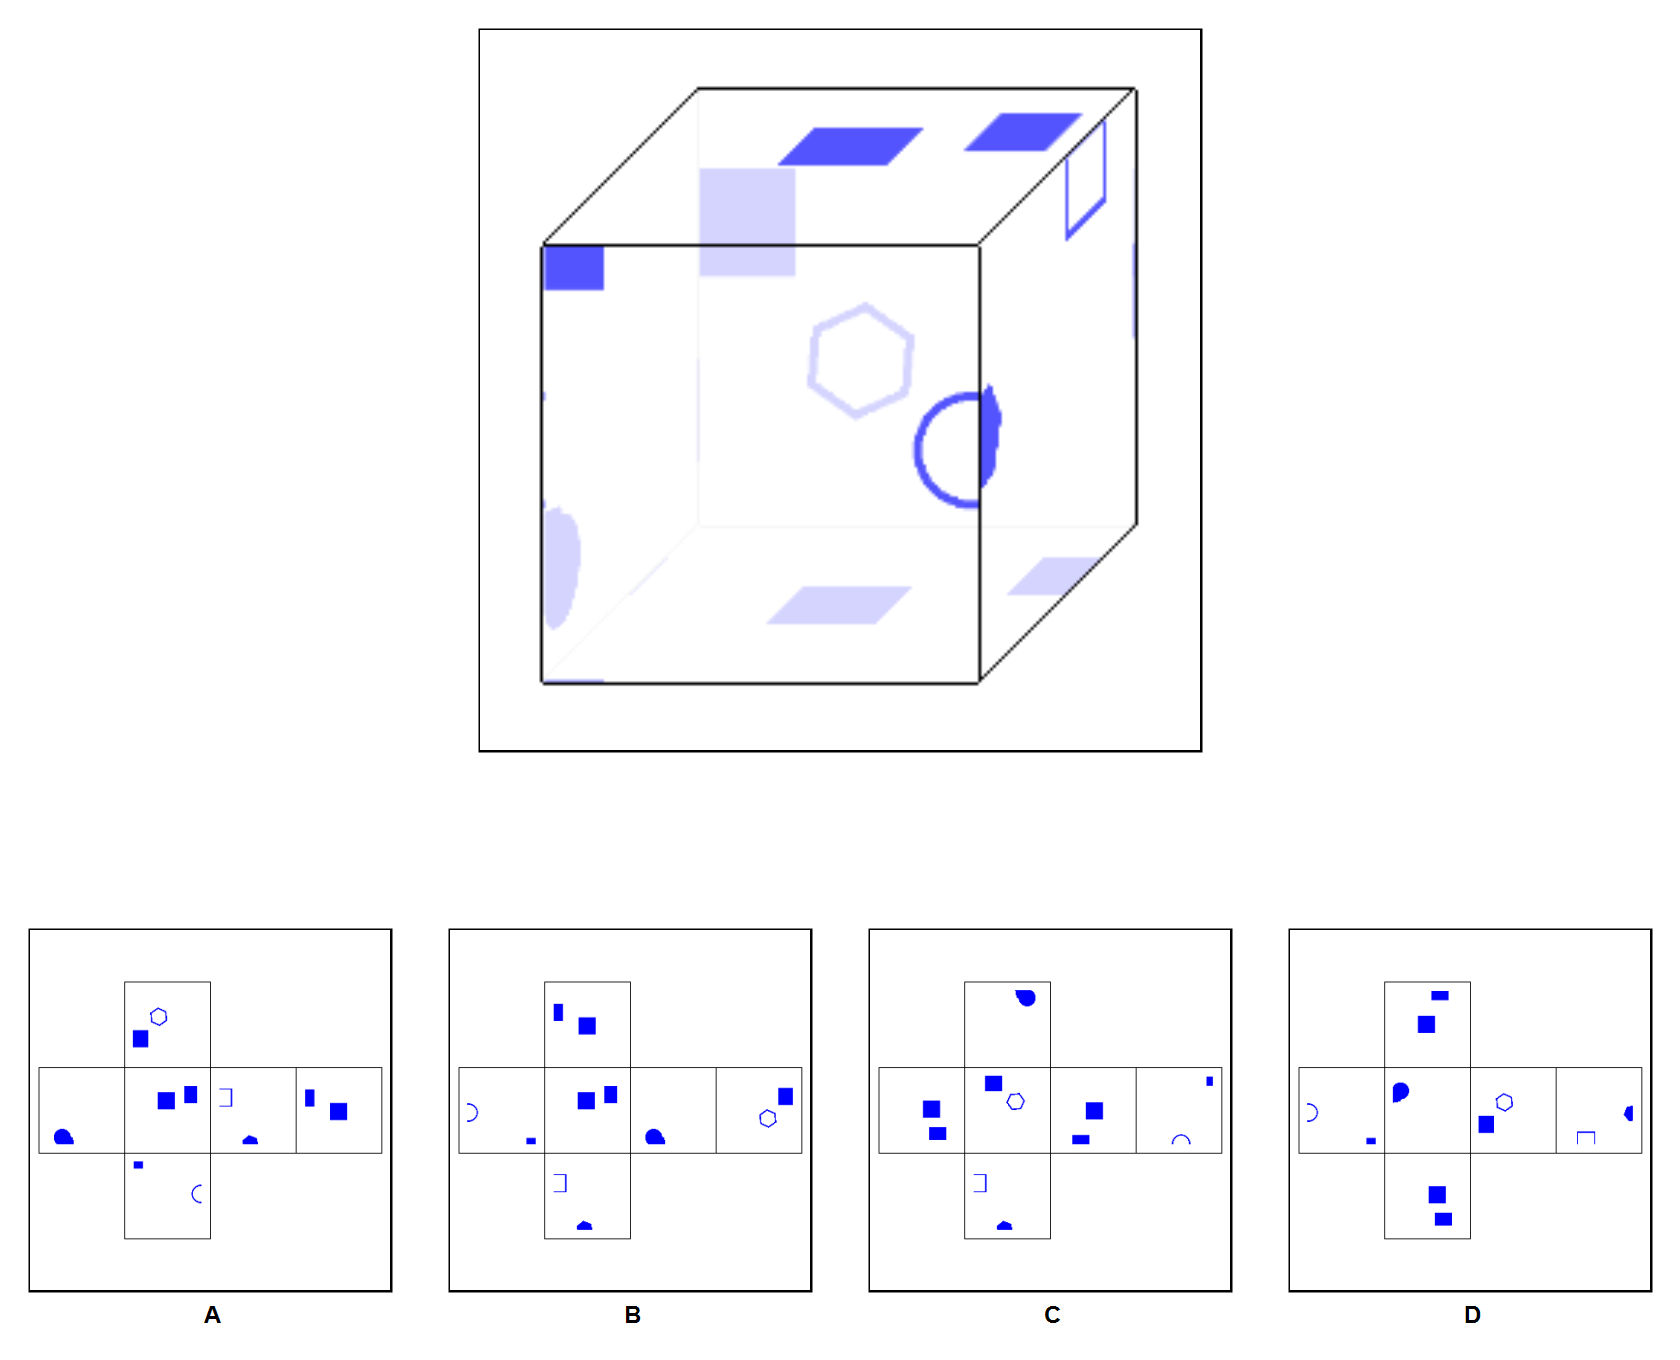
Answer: B